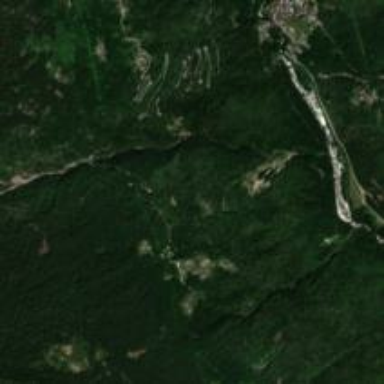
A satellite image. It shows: Picturesque valley in nature.